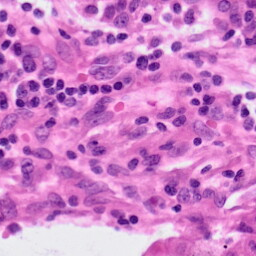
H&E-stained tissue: Lung